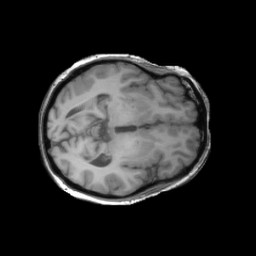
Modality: T1w
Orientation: axial
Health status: ill
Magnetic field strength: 3 T